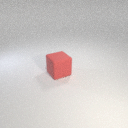
large red rubber cube